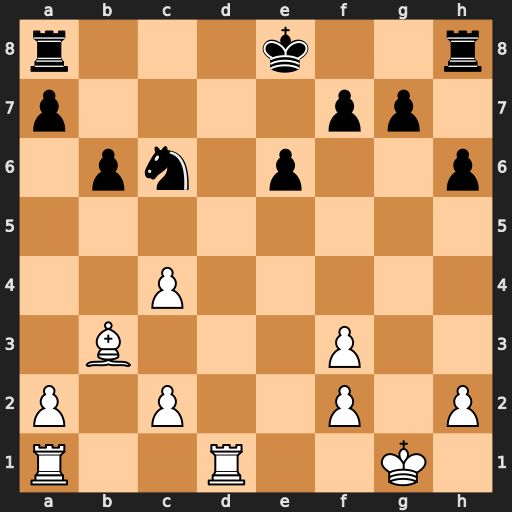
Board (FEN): r3k2r/p4pp1/1pn1p2p/8/2P5/1B3P2/P1P2P1P/R2R2K1
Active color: w
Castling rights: kq
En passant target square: -
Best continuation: Ba4 Rc8 Rd6 Ke7 Rxc6